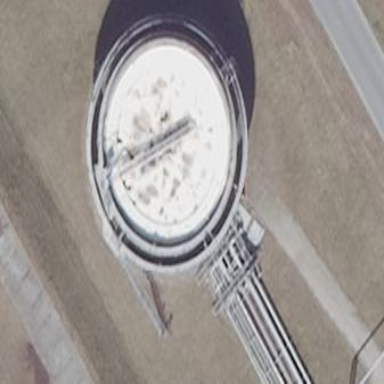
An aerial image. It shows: Storage tank building.